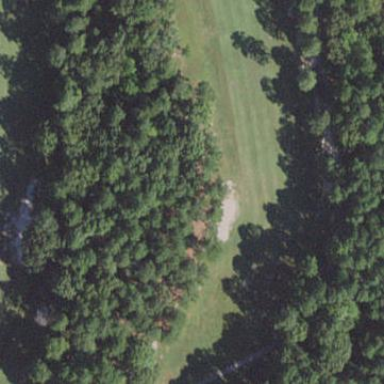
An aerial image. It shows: Rough grassy area used for golf.